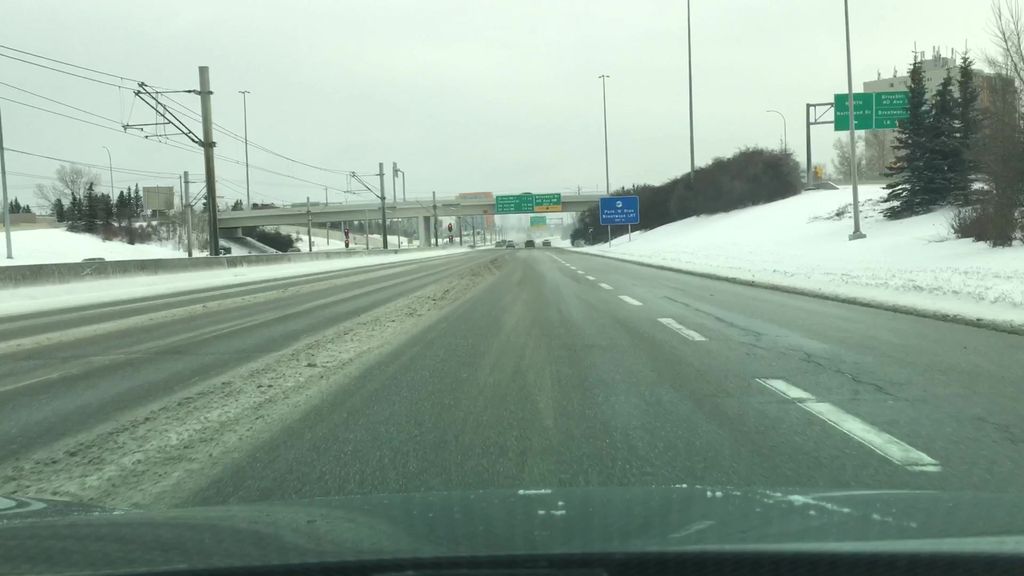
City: calgary